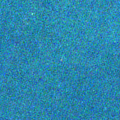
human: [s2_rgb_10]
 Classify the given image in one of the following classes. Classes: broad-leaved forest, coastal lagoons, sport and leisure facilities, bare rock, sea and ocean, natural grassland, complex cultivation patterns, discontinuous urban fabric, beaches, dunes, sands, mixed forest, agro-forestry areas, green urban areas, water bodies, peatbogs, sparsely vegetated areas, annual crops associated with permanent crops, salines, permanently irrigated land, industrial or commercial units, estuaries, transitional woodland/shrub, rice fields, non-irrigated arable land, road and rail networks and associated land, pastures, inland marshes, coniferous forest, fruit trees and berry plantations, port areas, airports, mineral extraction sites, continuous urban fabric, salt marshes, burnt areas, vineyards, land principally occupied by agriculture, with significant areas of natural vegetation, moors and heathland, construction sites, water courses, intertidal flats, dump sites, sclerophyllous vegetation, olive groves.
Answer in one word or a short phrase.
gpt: sea and ocean